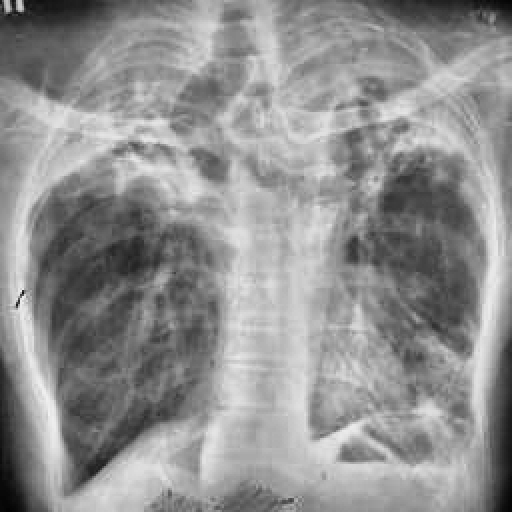
Finding: TUBERCULOSIS